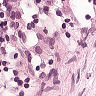
Metastatic tissue present: no